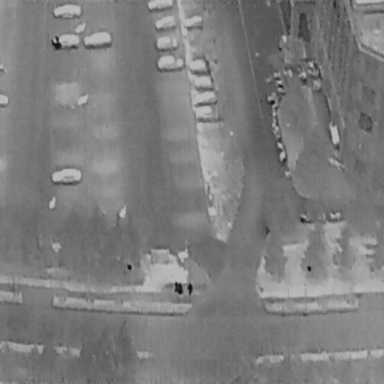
There are 18 objects shown in the infrared image, including 15 Cars, and three People.